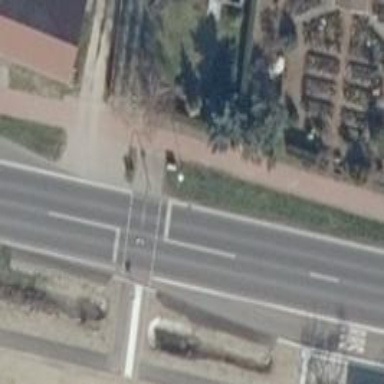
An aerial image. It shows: Road crossing with traffic signals.